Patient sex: M
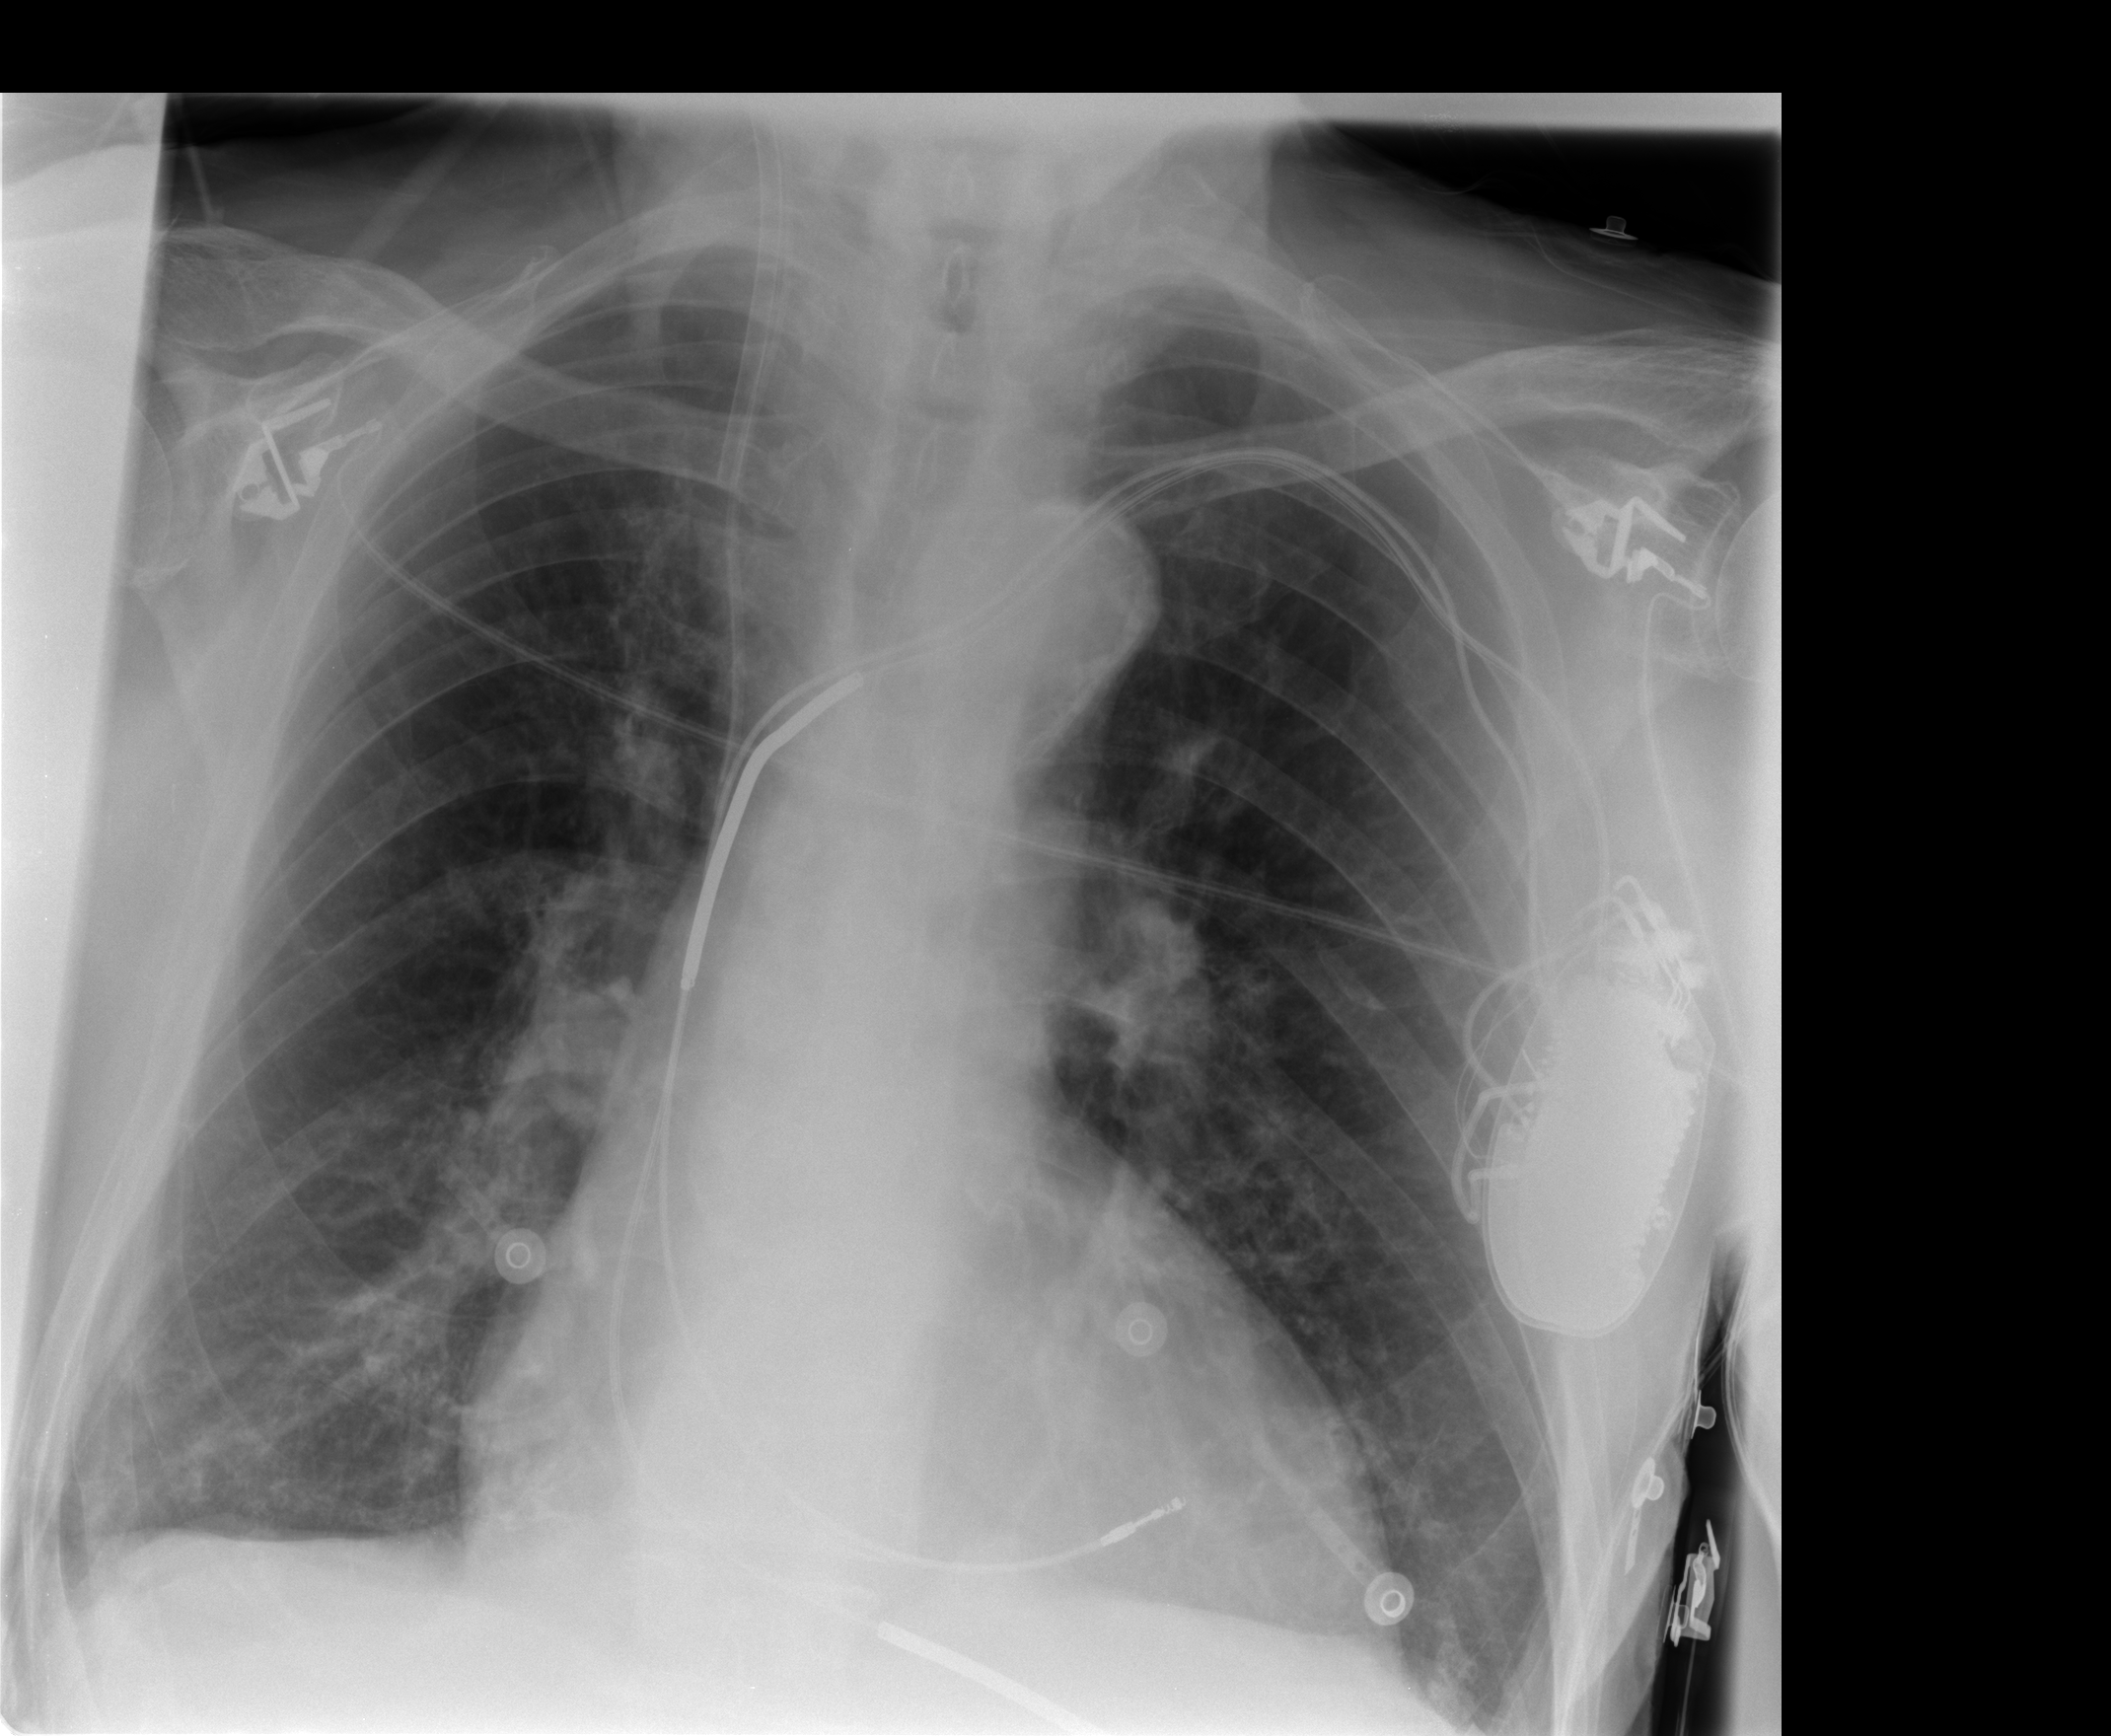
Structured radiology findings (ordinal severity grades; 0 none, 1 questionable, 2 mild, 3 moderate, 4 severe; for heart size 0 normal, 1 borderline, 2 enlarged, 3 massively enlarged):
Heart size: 2
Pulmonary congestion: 0
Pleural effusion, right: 0
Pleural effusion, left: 0
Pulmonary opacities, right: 1
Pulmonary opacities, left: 0
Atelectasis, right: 1
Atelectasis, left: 0